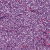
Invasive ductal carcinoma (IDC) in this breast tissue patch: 1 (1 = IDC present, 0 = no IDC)